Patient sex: F
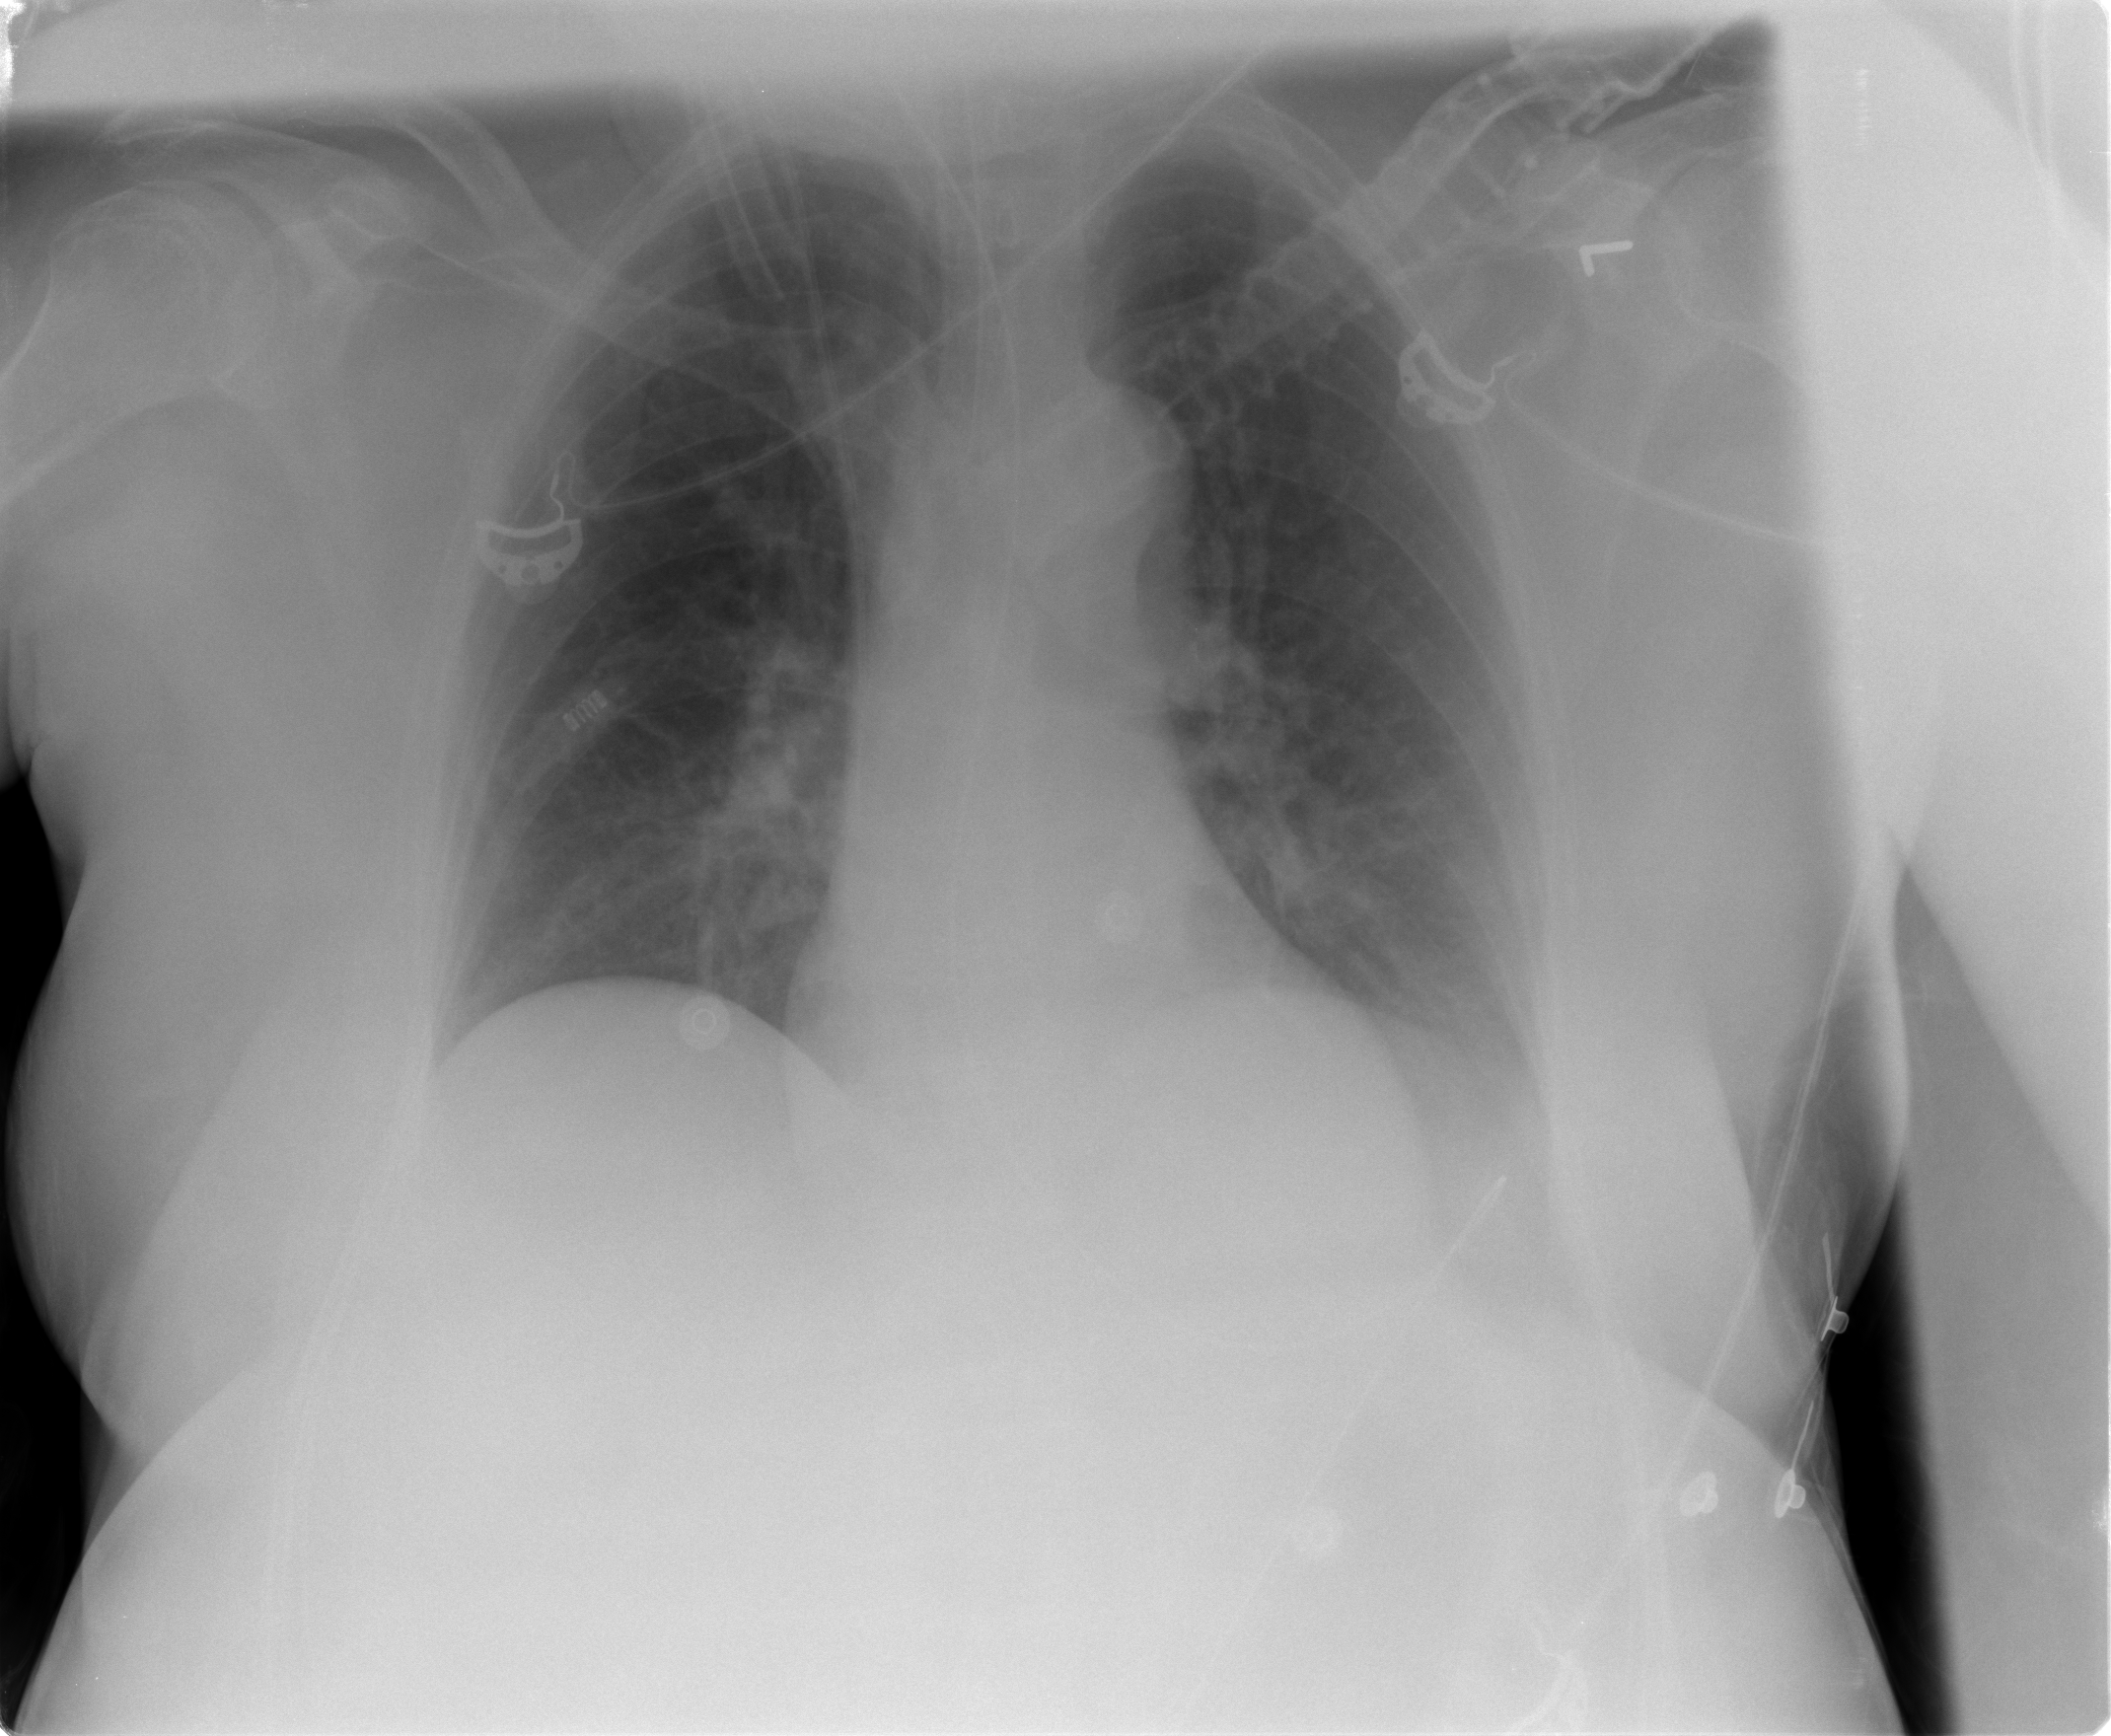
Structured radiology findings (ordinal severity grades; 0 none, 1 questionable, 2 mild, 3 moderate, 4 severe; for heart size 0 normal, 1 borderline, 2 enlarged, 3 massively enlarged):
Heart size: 0
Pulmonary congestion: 2
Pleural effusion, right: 0
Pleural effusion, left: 2
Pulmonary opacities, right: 0
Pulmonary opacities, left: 0
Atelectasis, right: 0
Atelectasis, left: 0